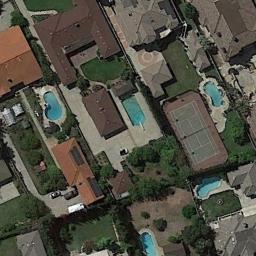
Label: tennis_court